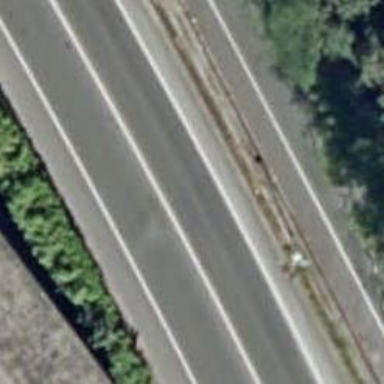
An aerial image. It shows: Asphalt trunk highway.